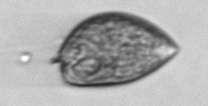
Label: Prorocentrum_micans